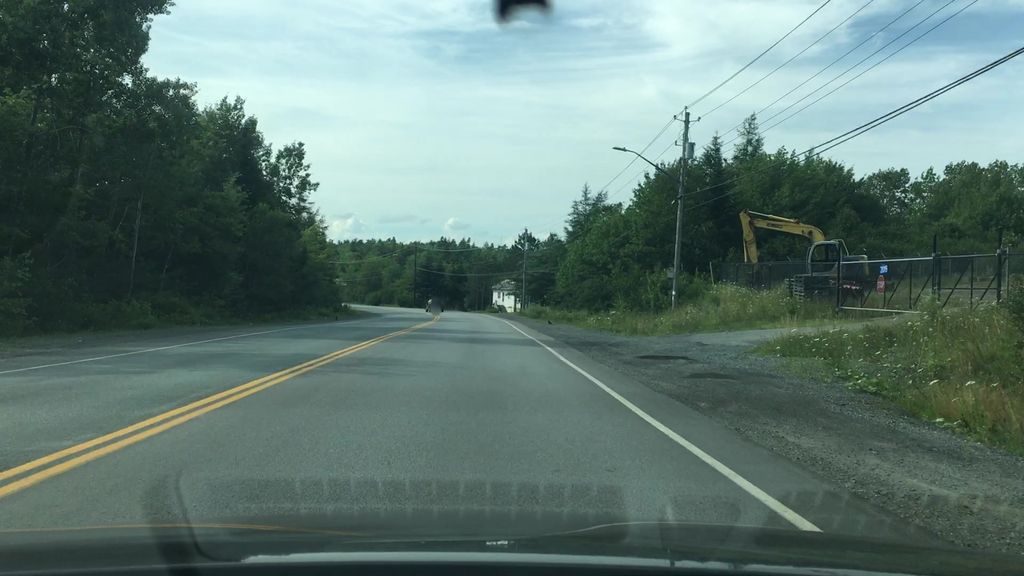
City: halifax